Breast ultrasound image
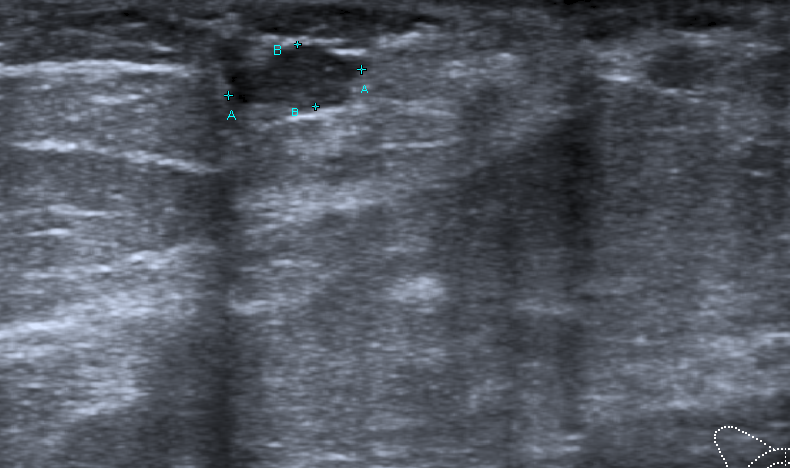
Diagnosis: benign